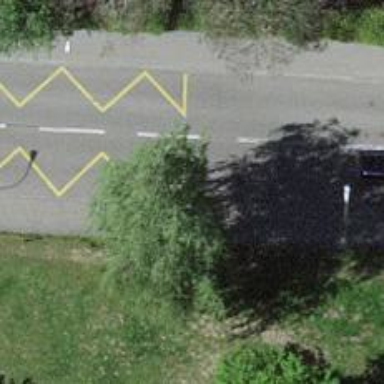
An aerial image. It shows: Public transport stop position.